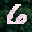
Label: 6